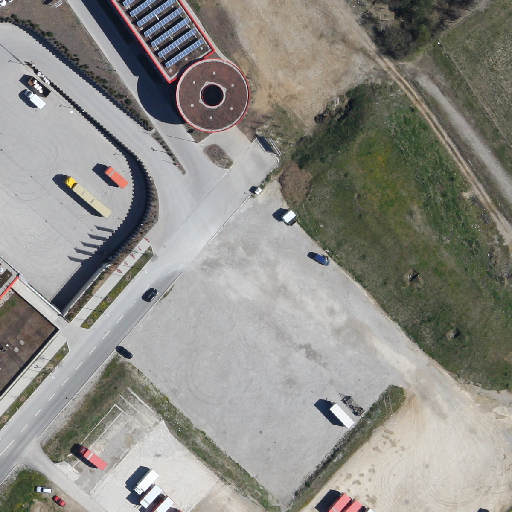
Referring expression: building along the road